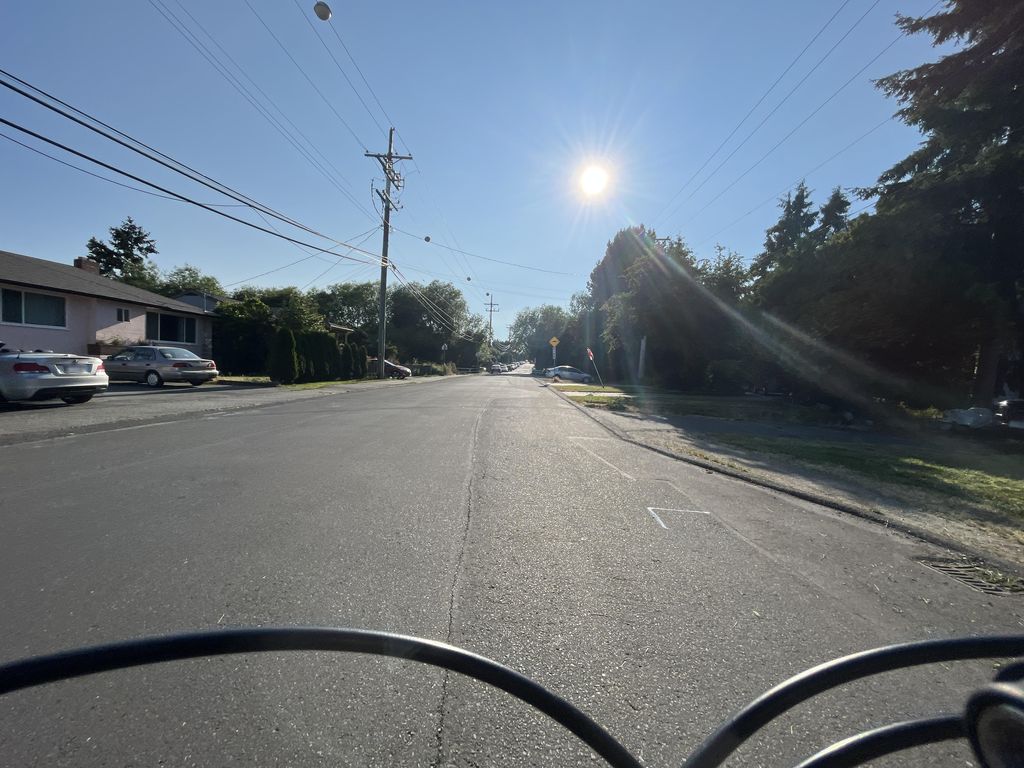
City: victoria